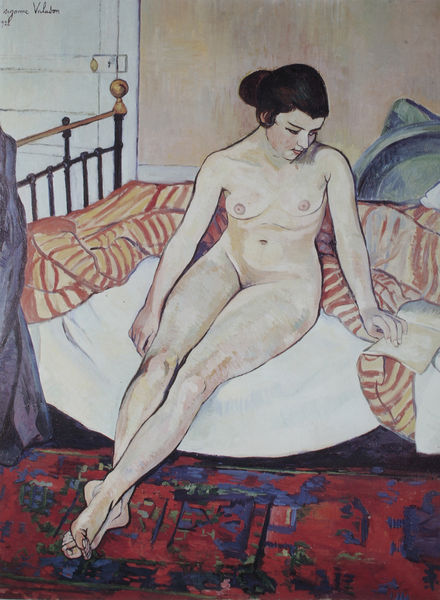
Titel: Weiblicher Akt
Künstler: Suzanne Valadon
Standort: Paris
Institution: Musée National d'Art Moderne
Schlagwörter: akt, blau, gemälde, haut, körper, nackt, schatten, weiß, cezanne, gelb, mädchen, sitzen, wäsche, braun, brust, bunt, busen, frau, frisur, haar, hell, schwarz, tür, türkis, zeichnung, zimmer, blick, rot, tuch, beige, malerei, muster, teppich, jung, wand, arme, augen, falten, gesicht, kleidung, knoten, schüssel, hände, portrait, porträt, signatur, morgen, gitter, boden, gold, haare, interieur, mantel, sitzend, stoff, decke, brünett, front, frontal, schultern, schön, beine, lächeln, taille, brüste, dutt, füße, flächen, lila, violett, türe, signiert, blue, kissen, red, white, black, carpet, dark hair, green, hair, manet, painting, robe, woman, zopf, lesen, gestreift, streifen, tepich, bed, bedroom, bett, bettdecke, blanket, gown, oil painting, rug, schlafzimmer, sheet, sheets, türrahmen, brown, bettgestell, gestell, nabel, bauch, faltenwurf, laken, nackte, bauchnabel, brustwarzen, knie, schenkel, klimt, lächelnd, haarknoten, eingang, eisen, schmiedeeisen, messing, buch, kontur, barfuß, becken, kugel, pinselduktus, flecken, aufstehen, knauf, türknauf, bettpfosten, bettzeug, stäbe, betttuch, bettlaken, türschloss, naked, nude, aufgestützt, müde, orange, young, feet, lesend, purple, realism, matisse, weiße haut, door, letter, reading, bettkante, arms, zeichung, bettwäsche, decken, weisse, legs, breasts, book, titten, stripes, persian, black hair, eyebrows, stripe, überkreuz, brass, gelbrot, plain, oriental, blauschwarz, thigh, iron, leg, dessin, van gogh, bett  mit frau, bettscene, brste, eisengestell, gestreifte decke, goldknauf, im bett, messindknauf, messingbett, messingknauf, weißes laken, zudecke, lock, pretty, tired, morning, naked woman, sleepy, brunette, living room, apartment, boobs, tits, gaugin, metallrahmen, locked, btt, rotgelb, female form, undressed, spread, desire, duvet, european art, coverlet, wake